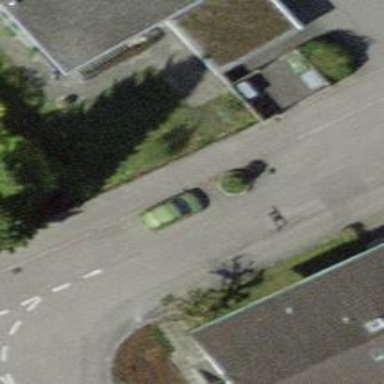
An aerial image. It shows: Bollard.